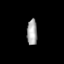
Tissue: prostate
Cell type: Fibroblasts
Senescence score: 0.3235
Nuclear area (px): 261
Mean DAPI intensity: 166.307